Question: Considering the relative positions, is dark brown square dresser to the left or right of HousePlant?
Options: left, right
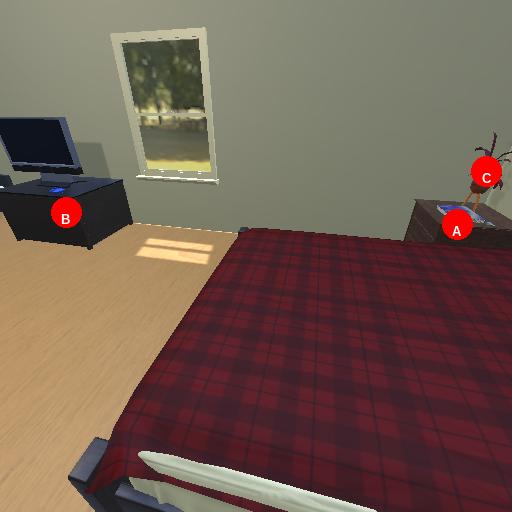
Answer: left